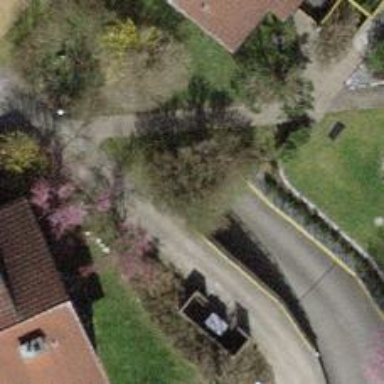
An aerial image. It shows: Parking entrance.